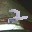
Label: 2